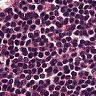
Metastatic tissue present: no